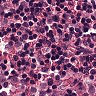
Metastatic tissue present: yes